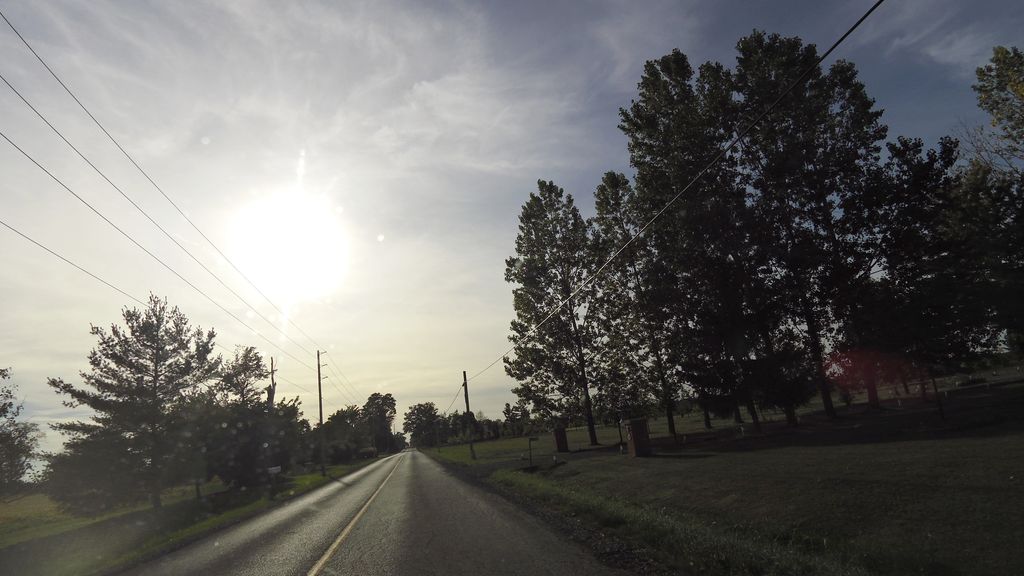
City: hamilton